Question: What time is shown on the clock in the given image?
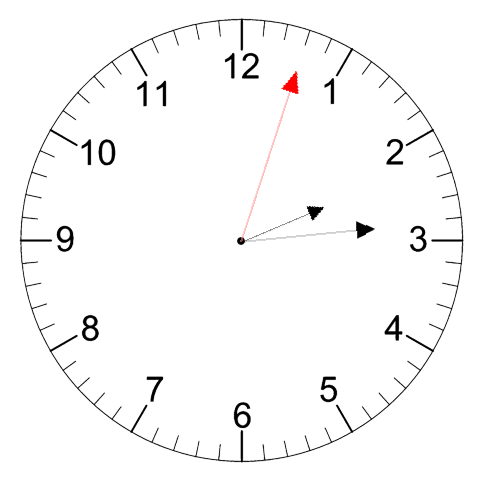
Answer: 02:14:03